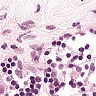
Metastatic tissue present: no